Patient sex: F
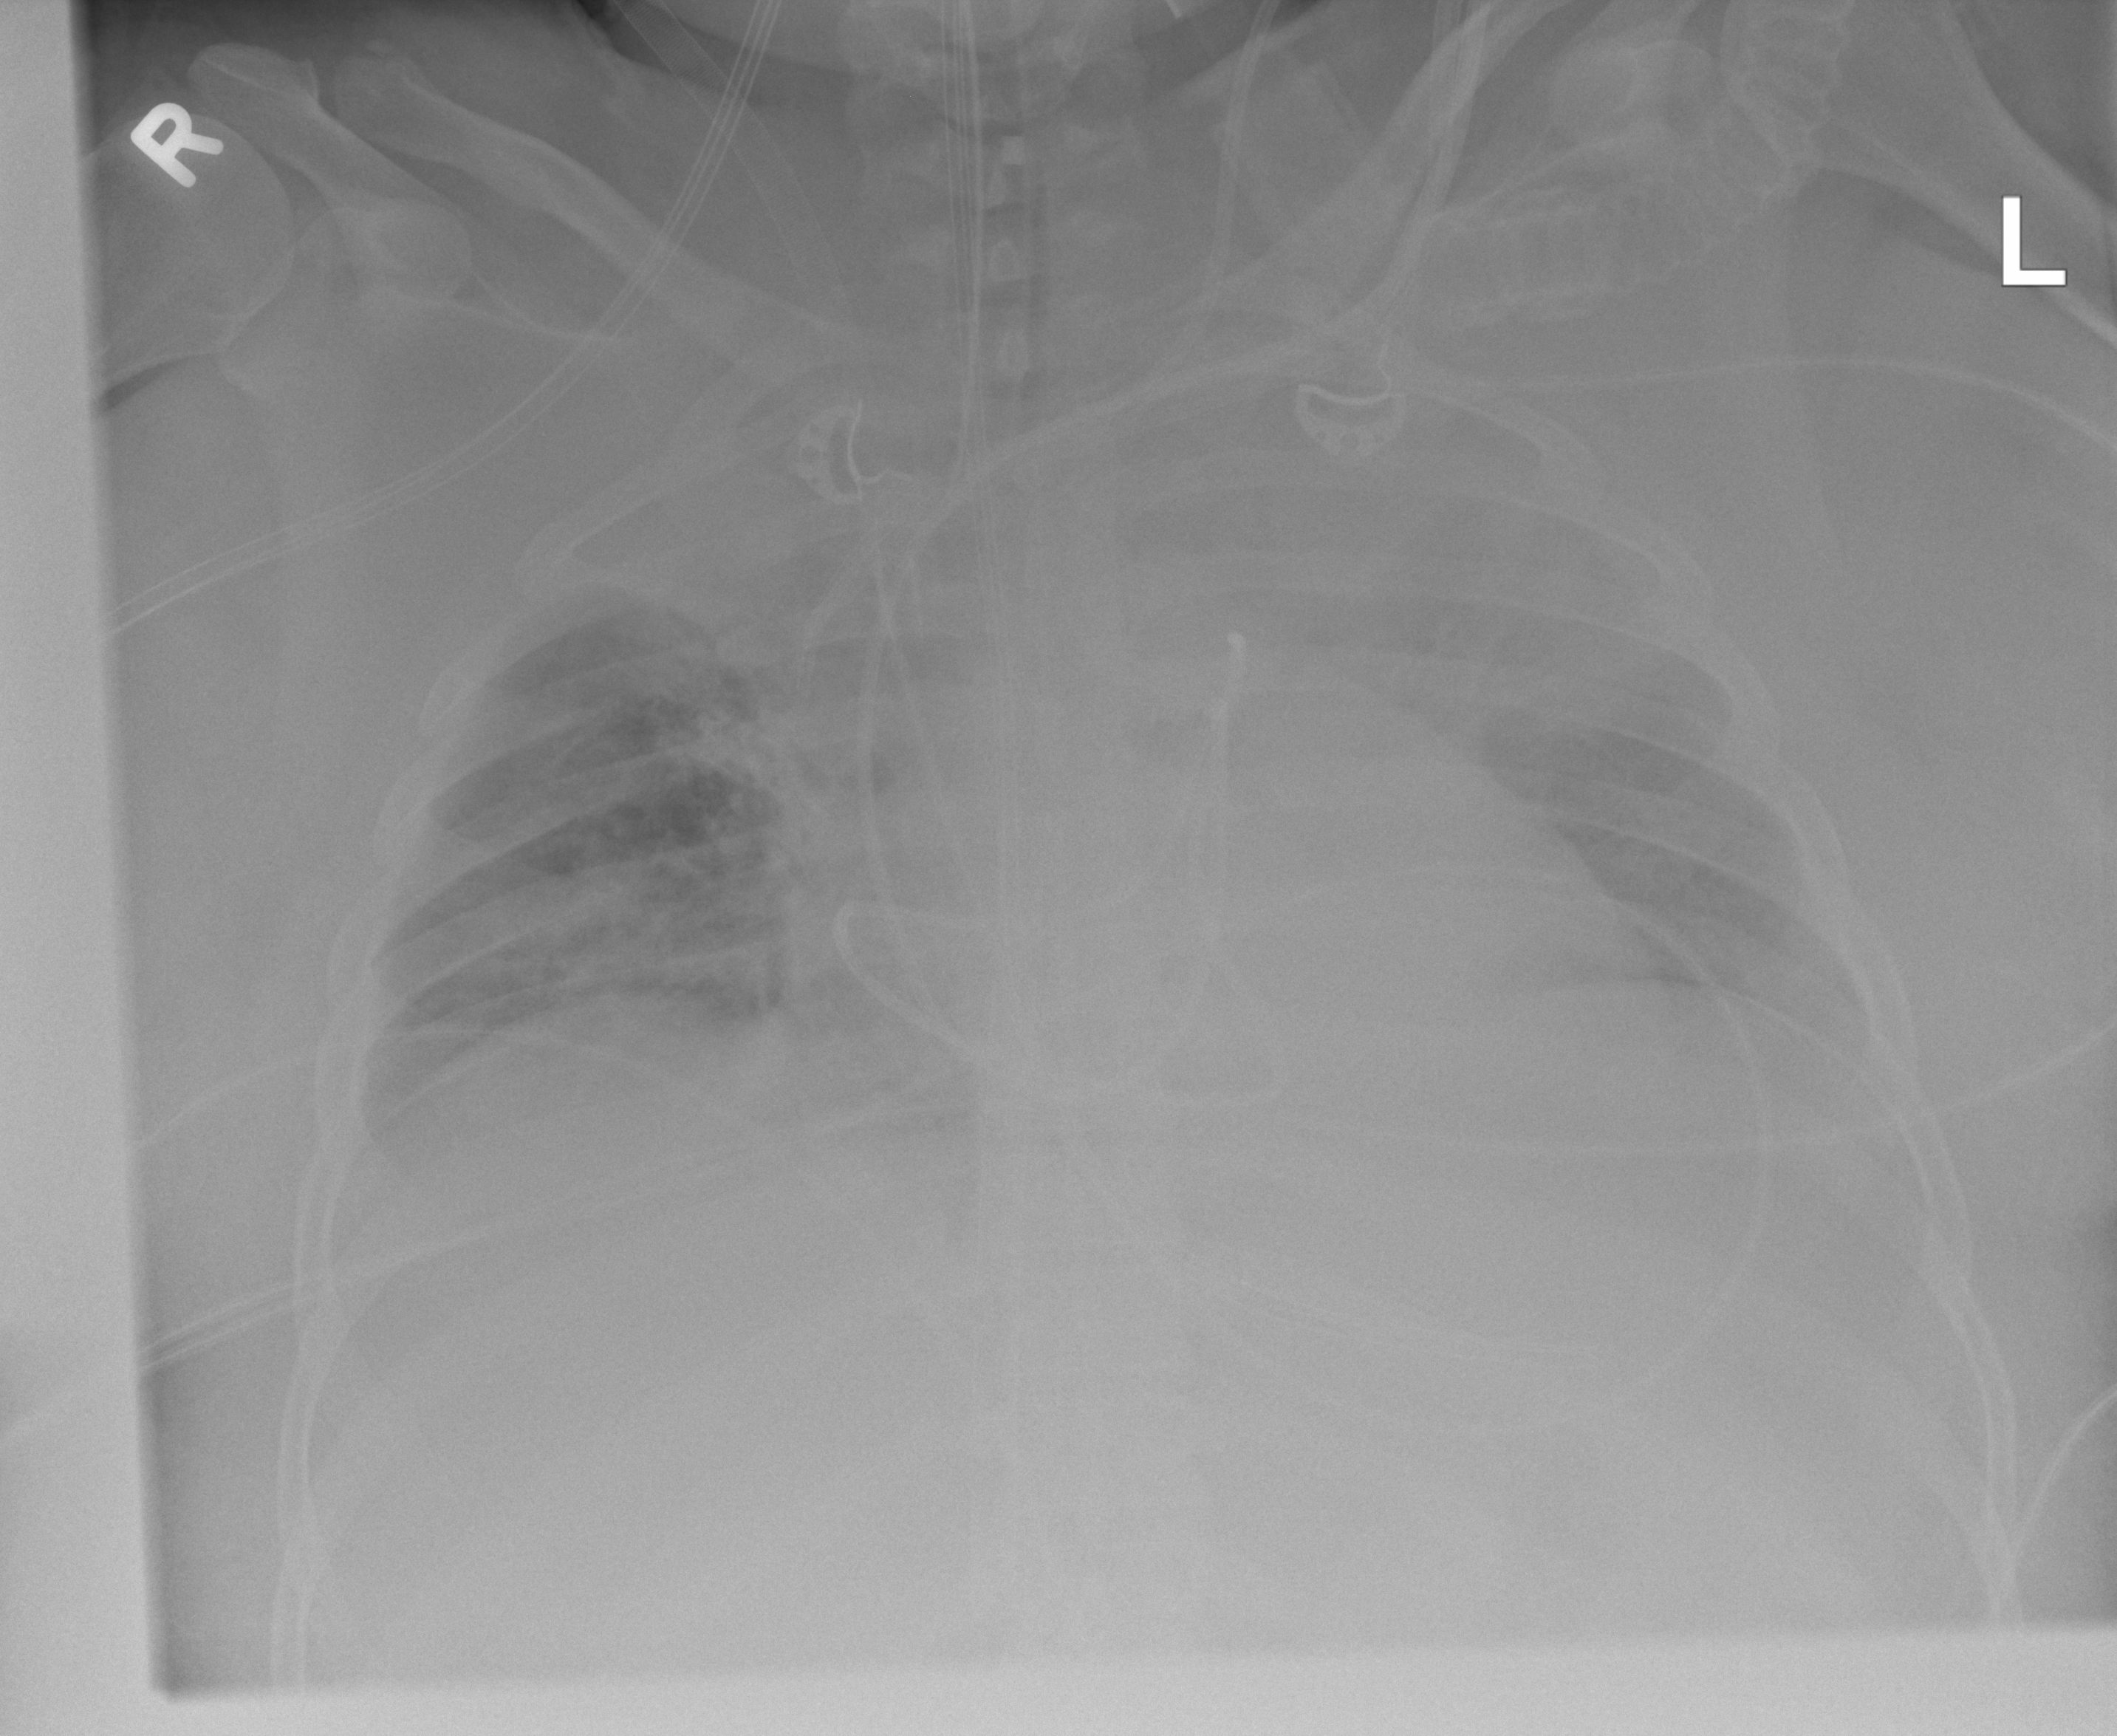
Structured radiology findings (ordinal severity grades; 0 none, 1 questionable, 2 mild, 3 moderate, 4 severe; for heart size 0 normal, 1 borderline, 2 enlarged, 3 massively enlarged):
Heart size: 1
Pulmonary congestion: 0
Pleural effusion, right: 0
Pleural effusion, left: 0
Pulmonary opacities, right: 2
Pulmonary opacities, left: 2
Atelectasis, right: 3
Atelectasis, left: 3